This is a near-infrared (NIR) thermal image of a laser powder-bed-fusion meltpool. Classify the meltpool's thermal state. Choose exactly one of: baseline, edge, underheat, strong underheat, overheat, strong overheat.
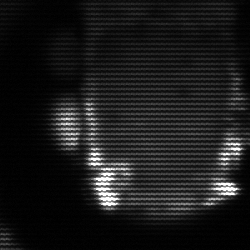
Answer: baseline